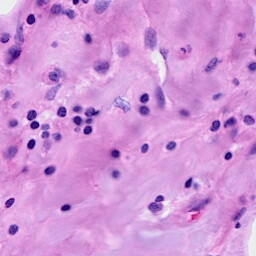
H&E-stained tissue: Breast